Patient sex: M
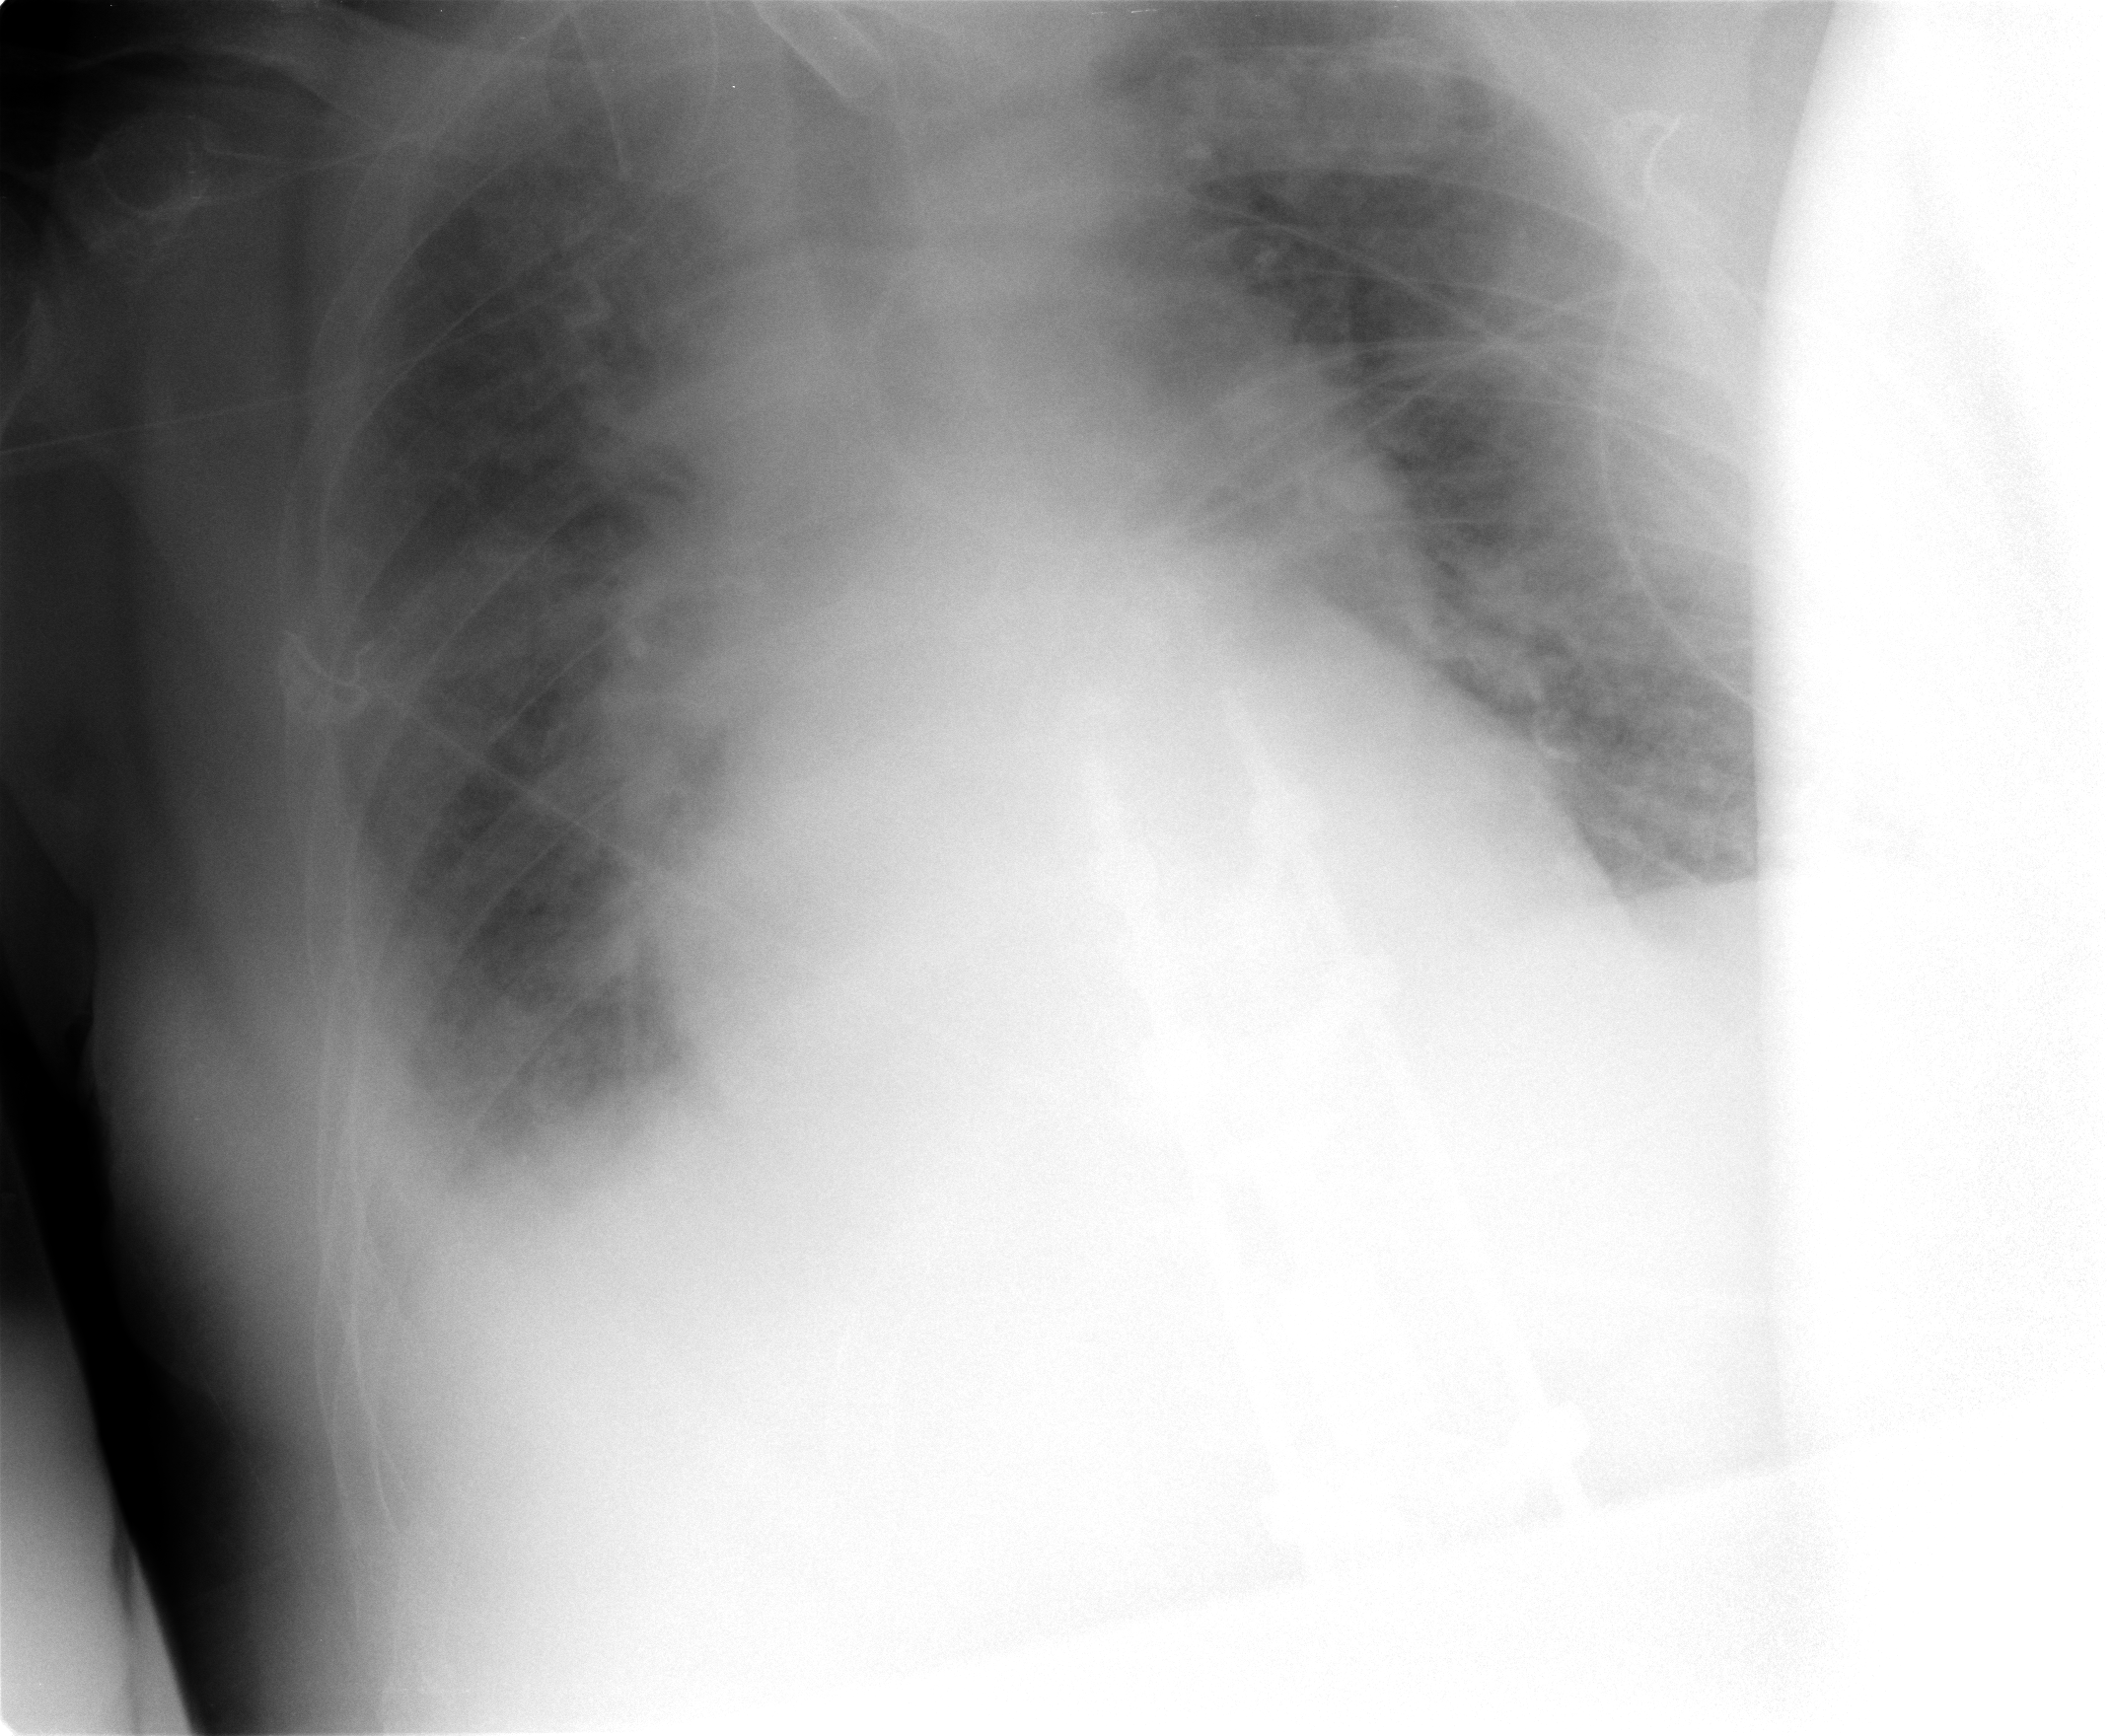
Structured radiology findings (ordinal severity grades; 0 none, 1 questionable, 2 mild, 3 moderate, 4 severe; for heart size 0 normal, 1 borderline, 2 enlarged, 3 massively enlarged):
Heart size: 1
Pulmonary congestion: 3
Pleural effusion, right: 2
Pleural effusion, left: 2
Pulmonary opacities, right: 3
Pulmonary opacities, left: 3
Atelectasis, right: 2
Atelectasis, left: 2